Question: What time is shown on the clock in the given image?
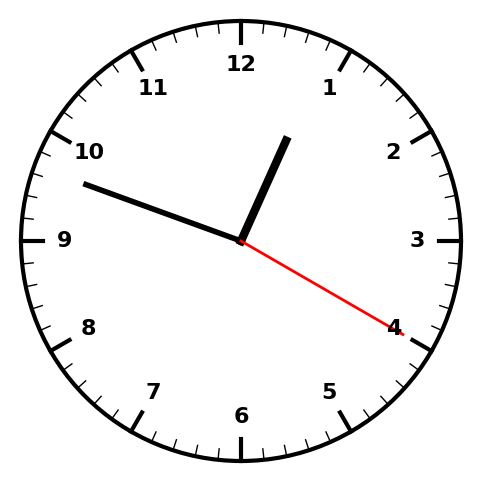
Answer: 12:48:20